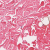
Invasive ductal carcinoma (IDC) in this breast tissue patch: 0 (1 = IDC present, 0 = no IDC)